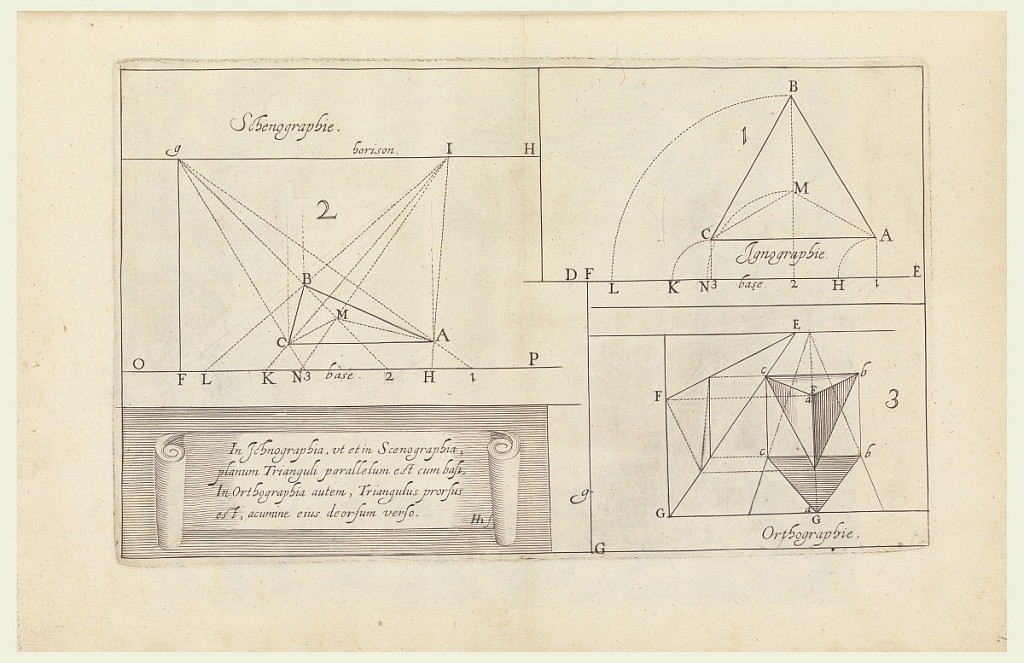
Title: Perspectiva: Corporum Regularium
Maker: Wenzel Jamnitzer, German, 1508–1585
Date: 1568
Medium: Engraving on laid paper
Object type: Print
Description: Three diagrams and a banner with an inscription.